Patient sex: M
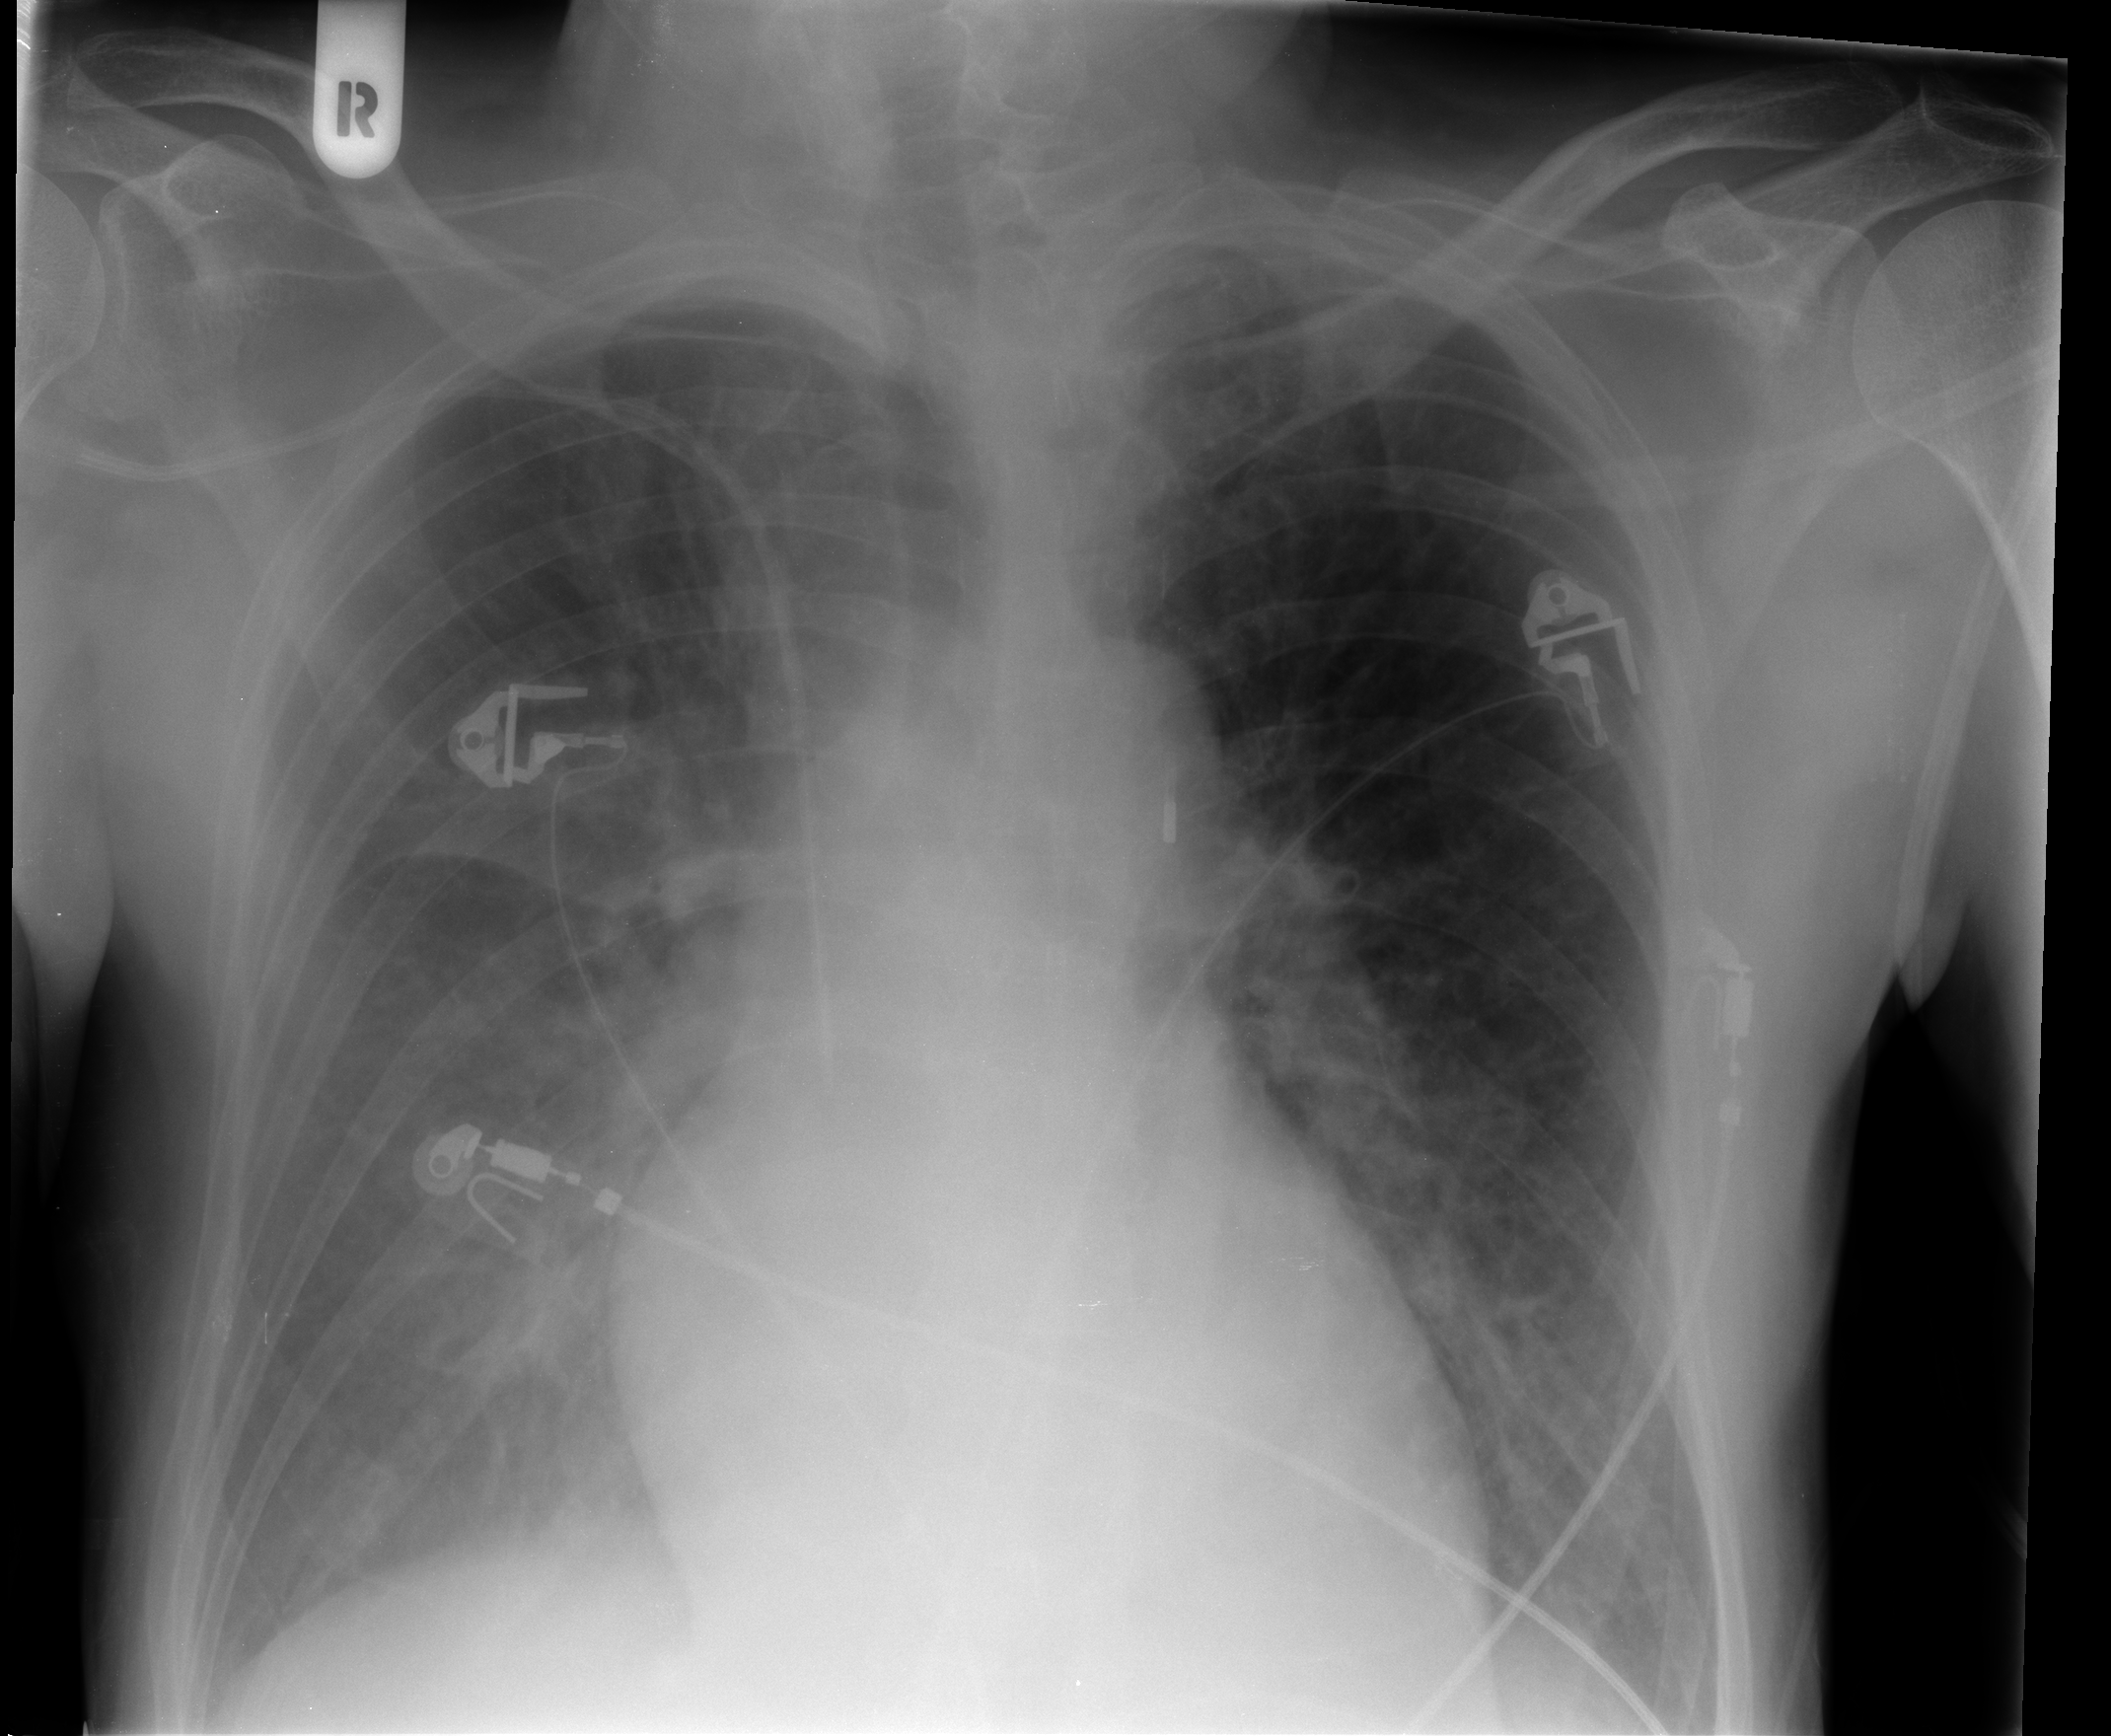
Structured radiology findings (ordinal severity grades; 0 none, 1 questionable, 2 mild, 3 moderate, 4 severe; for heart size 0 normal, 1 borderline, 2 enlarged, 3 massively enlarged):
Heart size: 1
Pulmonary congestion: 1
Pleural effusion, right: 2
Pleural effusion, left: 1
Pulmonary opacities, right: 1
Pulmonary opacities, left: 0
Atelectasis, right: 2
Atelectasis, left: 2